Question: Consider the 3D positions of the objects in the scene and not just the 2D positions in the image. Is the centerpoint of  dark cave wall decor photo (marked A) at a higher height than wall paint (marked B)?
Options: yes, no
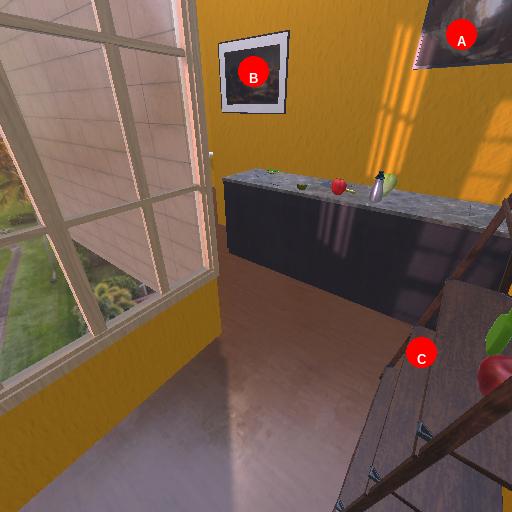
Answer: yes